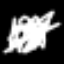
Label: octagon